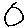
Label: circle